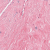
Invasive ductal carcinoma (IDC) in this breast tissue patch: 0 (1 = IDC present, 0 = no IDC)